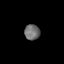
Tissue: lung
Cell type: Epithelial cells
Senescence score: 0.1933
Nuclear area (px): 231
Mean DAPI intensity: 111.931